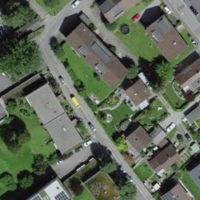
EUNIS habitat code: 54
Species observed at this site:
Carpinus betulus
Salvia pratensis